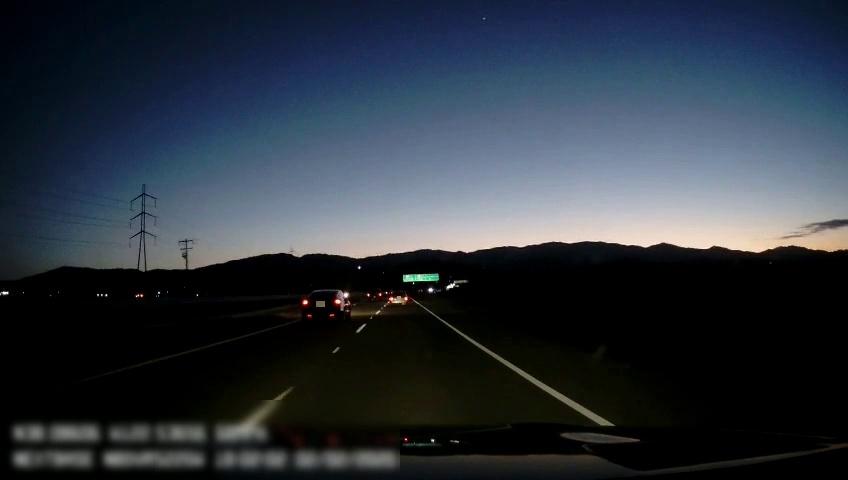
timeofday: Dusk/Dawn/Twilight
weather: Sunny
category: Drivable Space
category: Vehicles | Car
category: Vehicles | Car
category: Vehicles | Car
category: Lanes | Current Lane
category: Lanes | Current Lane
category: Lanes | Alternate Lane
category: Traffic | Signs